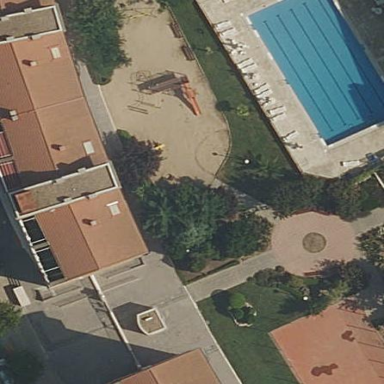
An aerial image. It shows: Outdoor swimming pool area.